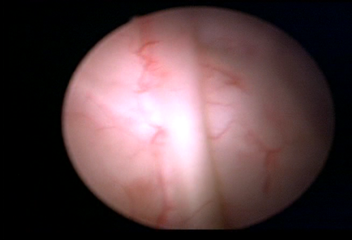
Modality: WLC
Class: Normal mucosa
Bladder cancer association: No